Interaction volume radius: 5 \u00c5
Interaction volume height: 20 \u00c5
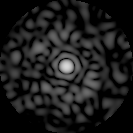
Disorder parameter: 0.8396